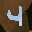
Label: 4